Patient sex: F
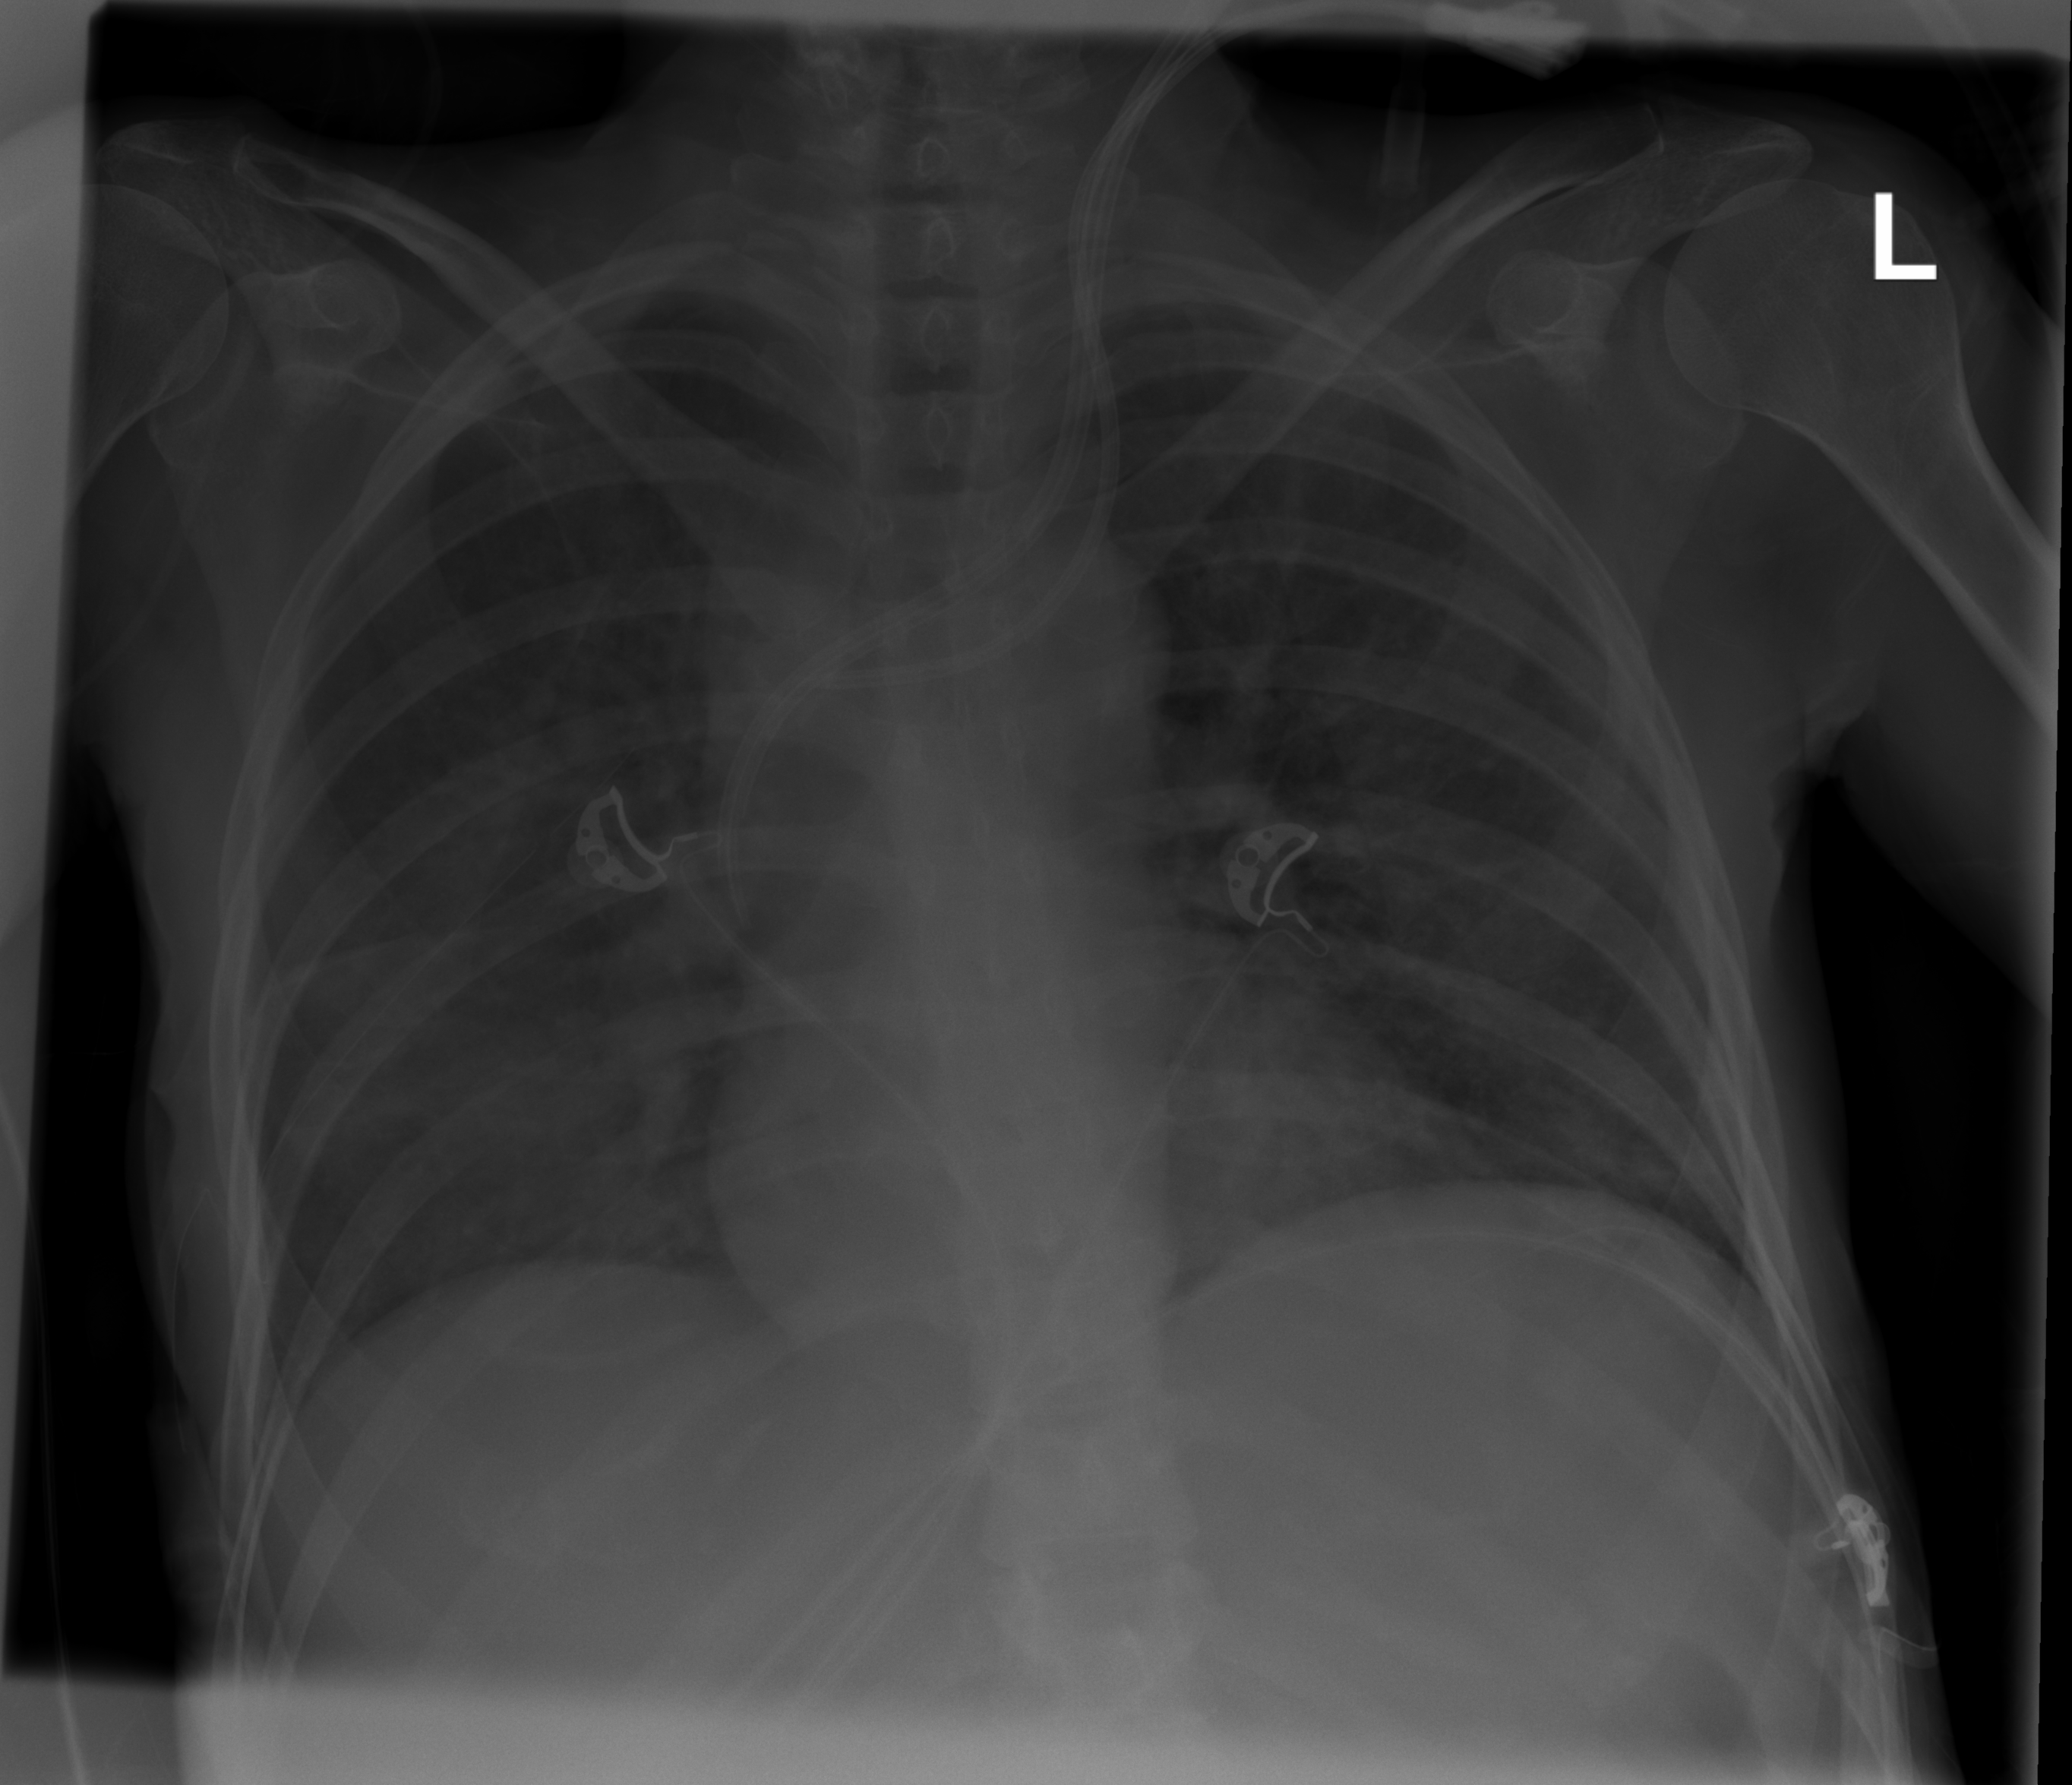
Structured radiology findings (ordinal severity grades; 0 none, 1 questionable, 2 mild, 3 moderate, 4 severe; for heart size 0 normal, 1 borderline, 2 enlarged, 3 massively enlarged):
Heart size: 0
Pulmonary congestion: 2
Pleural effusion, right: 0
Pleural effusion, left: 0
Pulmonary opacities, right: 2
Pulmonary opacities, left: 2
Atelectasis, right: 2
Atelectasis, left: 2